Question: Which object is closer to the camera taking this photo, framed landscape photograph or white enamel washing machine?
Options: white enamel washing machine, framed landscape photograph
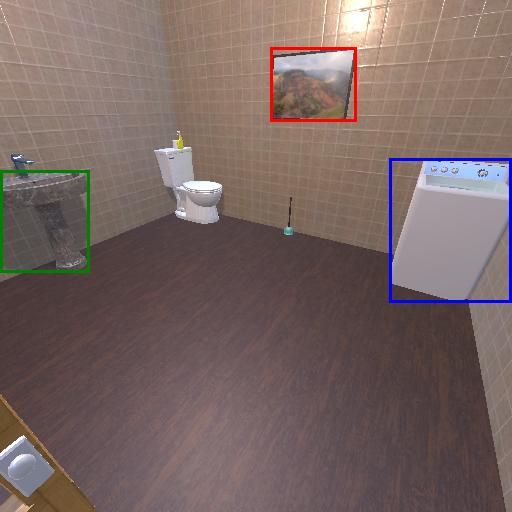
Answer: white enamel washing machine